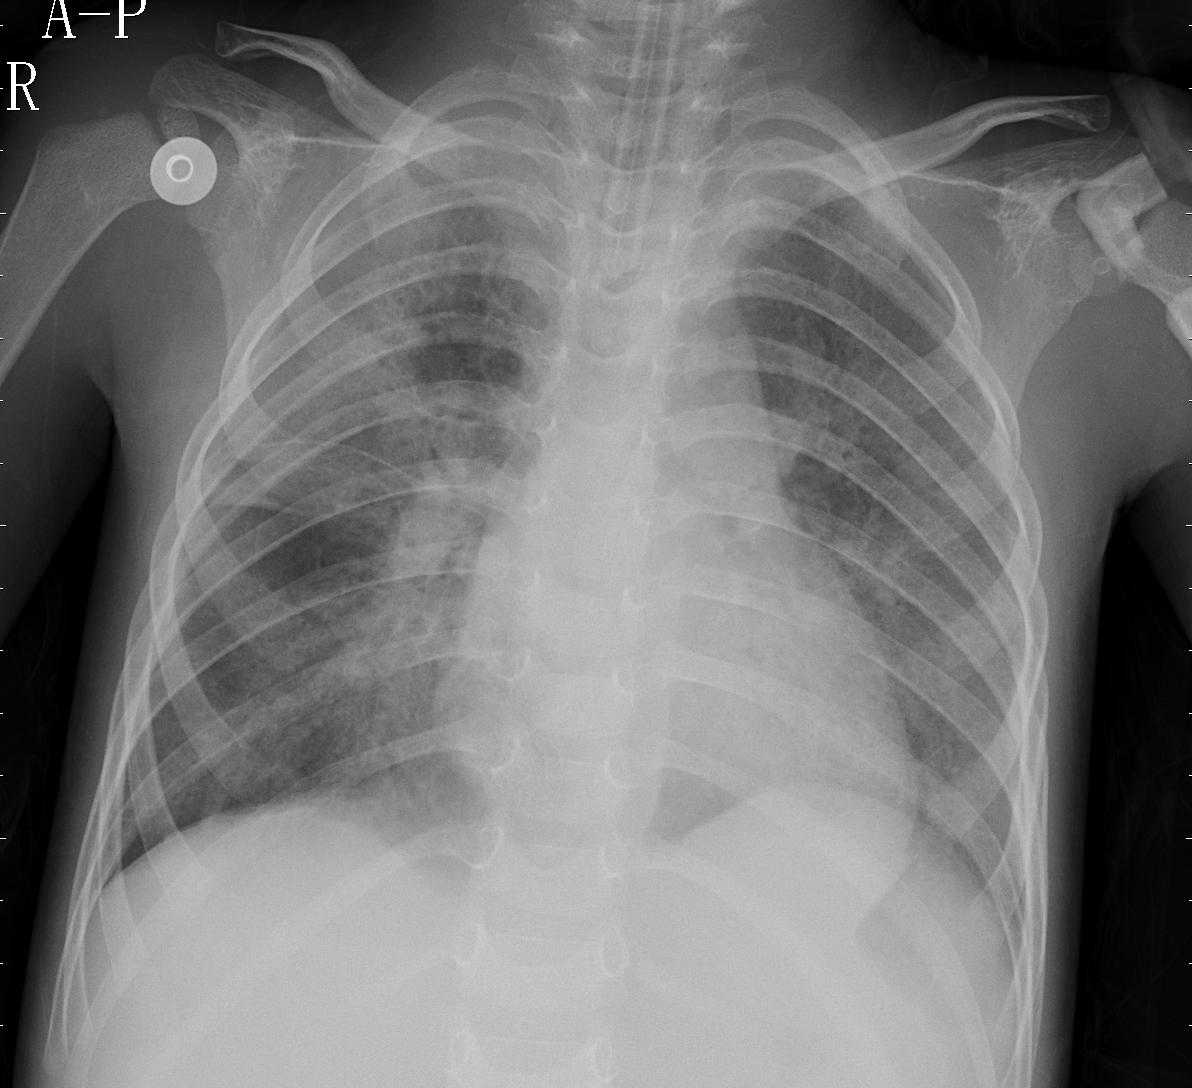
Diagnosis: PNEUMONIA